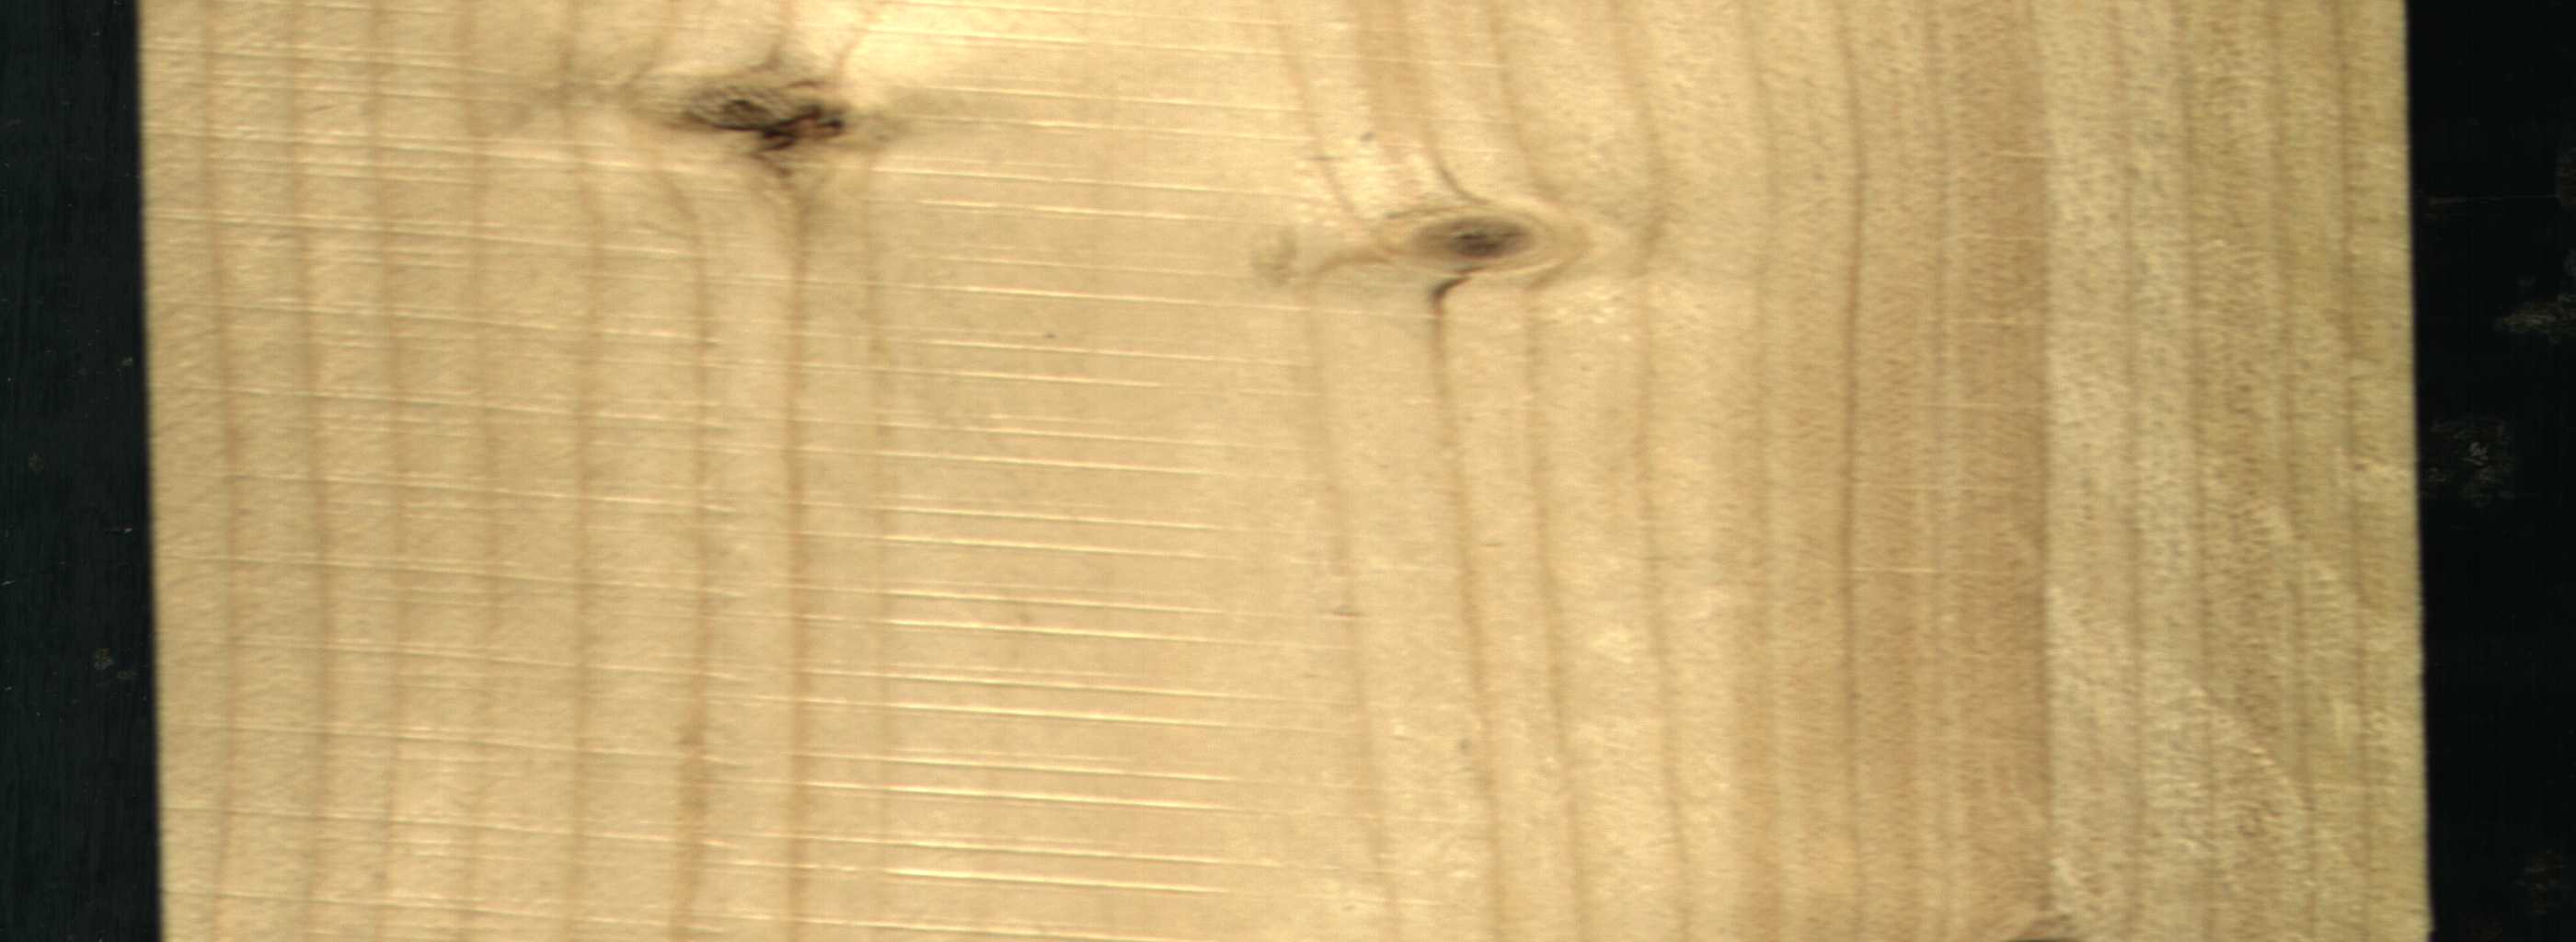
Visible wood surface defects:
Dead_Knot
Live_Knot